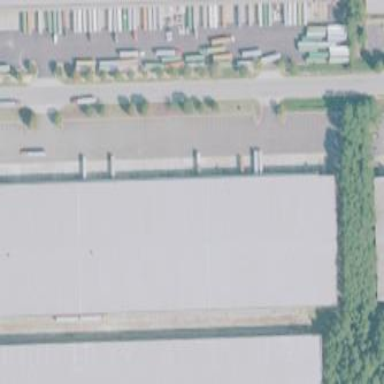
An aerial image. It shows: Warehouse.